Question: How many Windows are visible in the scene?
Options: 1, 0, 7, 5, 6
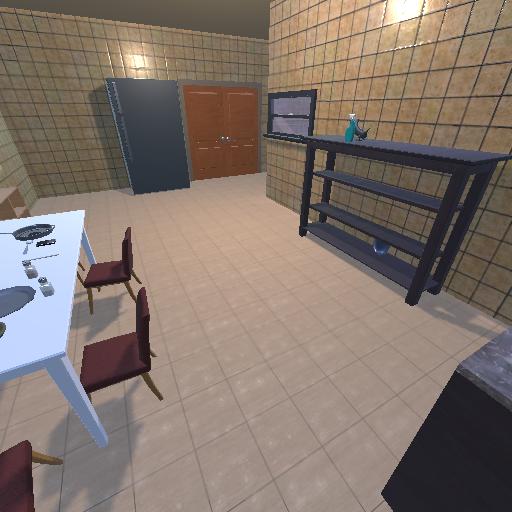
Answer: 1